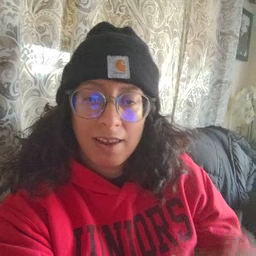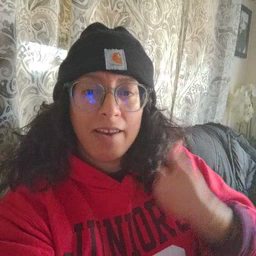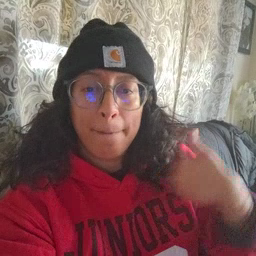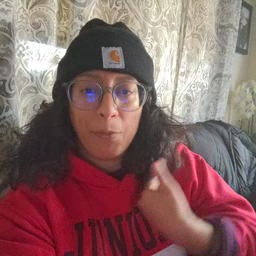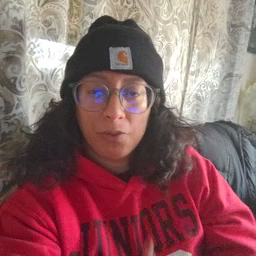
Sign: animal